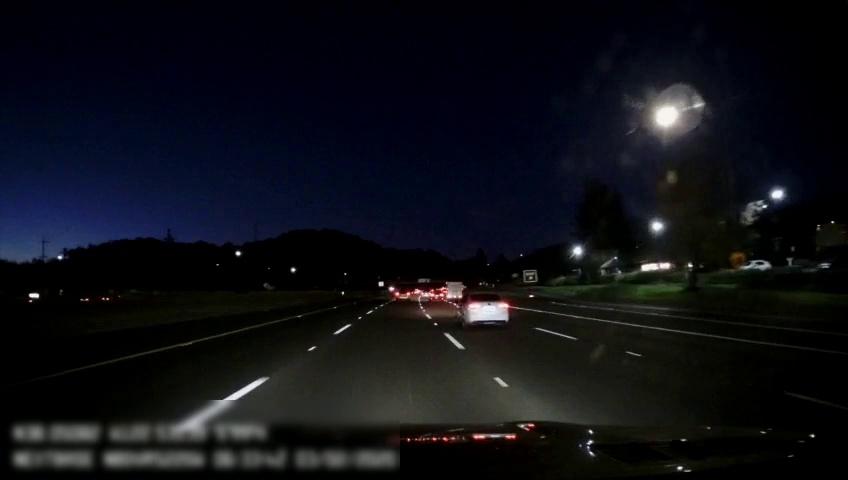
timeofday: Night
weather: Other
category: Drivable Space
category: Vehicles | Car
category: Vehicles | Car
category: Vehicles | Other LV
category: Vehicles | Car
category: Vehicles | SUV
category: Vehicles | Car
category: Lanes | Alternate Lane
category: Lanes | Current Lane
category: Lanes | Current Lane
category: Lanes | Alternate Lane
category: Lanes | Alternate Lane
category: Lanes | Alternate Lane
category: Traffic | Signs
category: Traffic | Signs